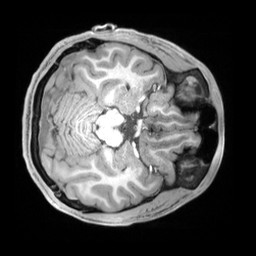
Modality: T1w
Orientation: axial
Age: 23
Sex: male
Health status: ill
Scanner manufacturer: siemens
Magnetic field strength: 3 T
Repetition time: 2.2 s
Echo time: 0.00218 s